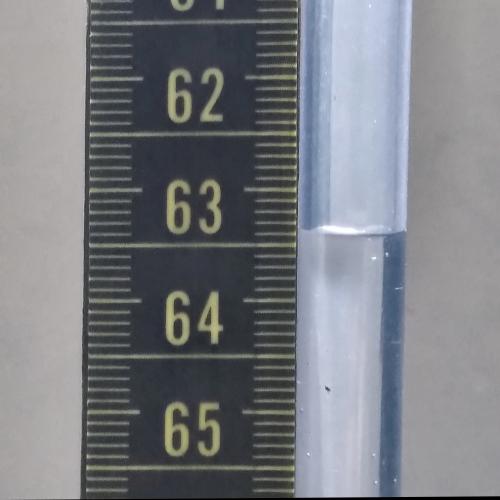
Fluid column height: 63.4 cm